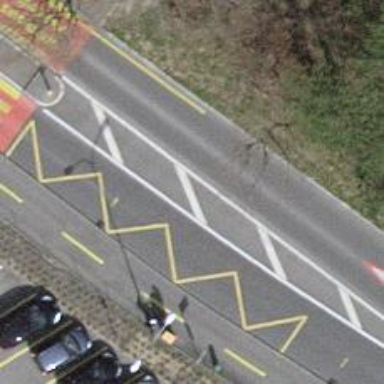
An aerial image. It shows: Bus stop with designated public transport stop position.